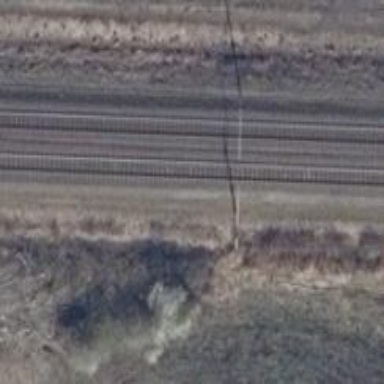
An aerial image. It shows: Railway milestone with catenary mast.